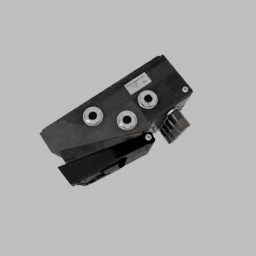
Label: electronics